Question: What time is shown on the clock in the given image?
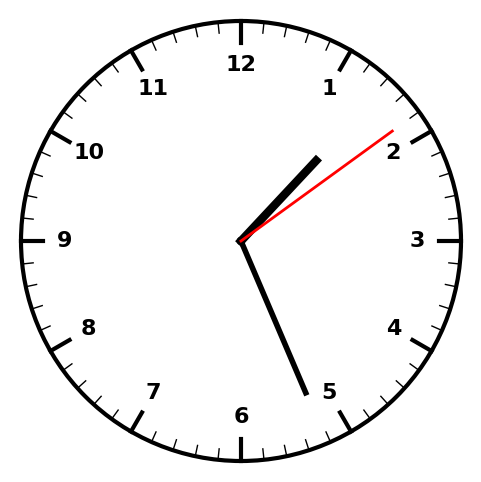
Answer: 01:26:09